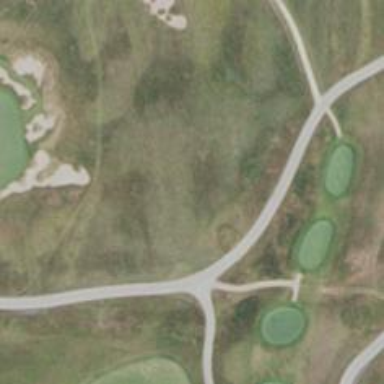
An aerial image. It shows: Path designated for golf carts.